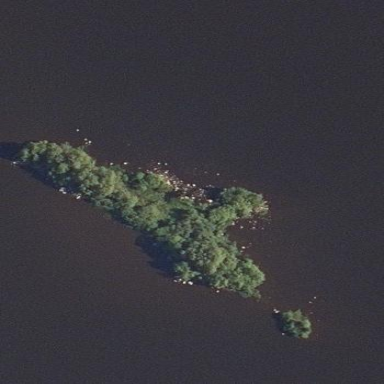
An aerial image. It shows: Islet covered with woodland.